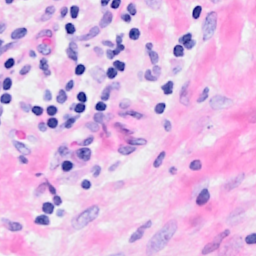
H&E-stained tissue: Breast